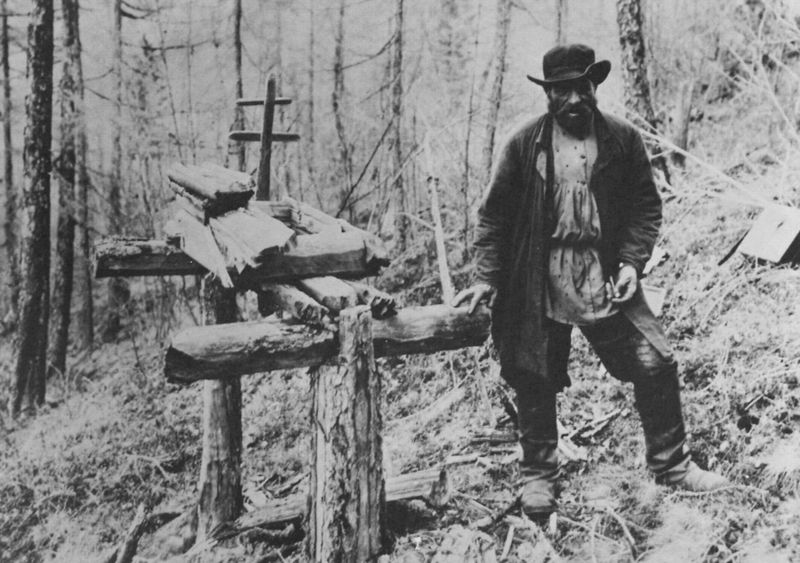
Titel: Ein christliches Grab im Wald
Künstler: Russischer Photograph
Standort: Hamburg
Institution: Hamburgisches Museum für Völkerkunde
Schlagwörter: baum, mann, weiß, bäume, grau, holz, hut, schwarz, blick, gürtel, bart, hemd, hose, jacke, bluse, vollbart, hände, porträt, baumstamm, hügel, mantel, wald, taille, schuhe, russland, winter, tannen, stämme, gestell, foto, fotografie, photographie, griff, kreuz, kittel, friedhof, stiefel, maserung, grab, holzfäller, waldboden, rinde, wams, waldarbeiter, orthodox, schragen, doppelkreuz